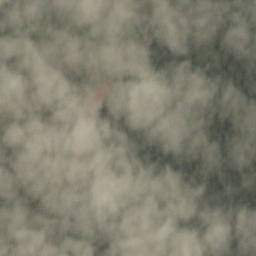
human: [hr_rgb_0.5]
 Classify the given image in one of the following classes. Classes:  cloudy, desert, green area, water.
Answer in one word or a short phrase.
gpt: cloudy